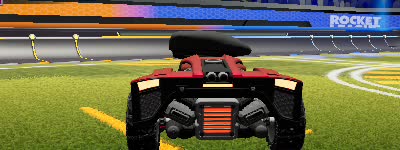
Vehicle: breakout